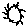
Label: sun